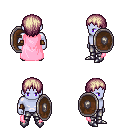
a pixel art fantasy rpg character, male body template, dark elf, purple skin, pink cape, metal pants, white blonde plain hairstyle, leather bracers, metal boots, shield, four views (front, back, left, right), 2x2 character sprite sheet, small pixel art, hard edges, no anti-aliasing